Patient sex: F
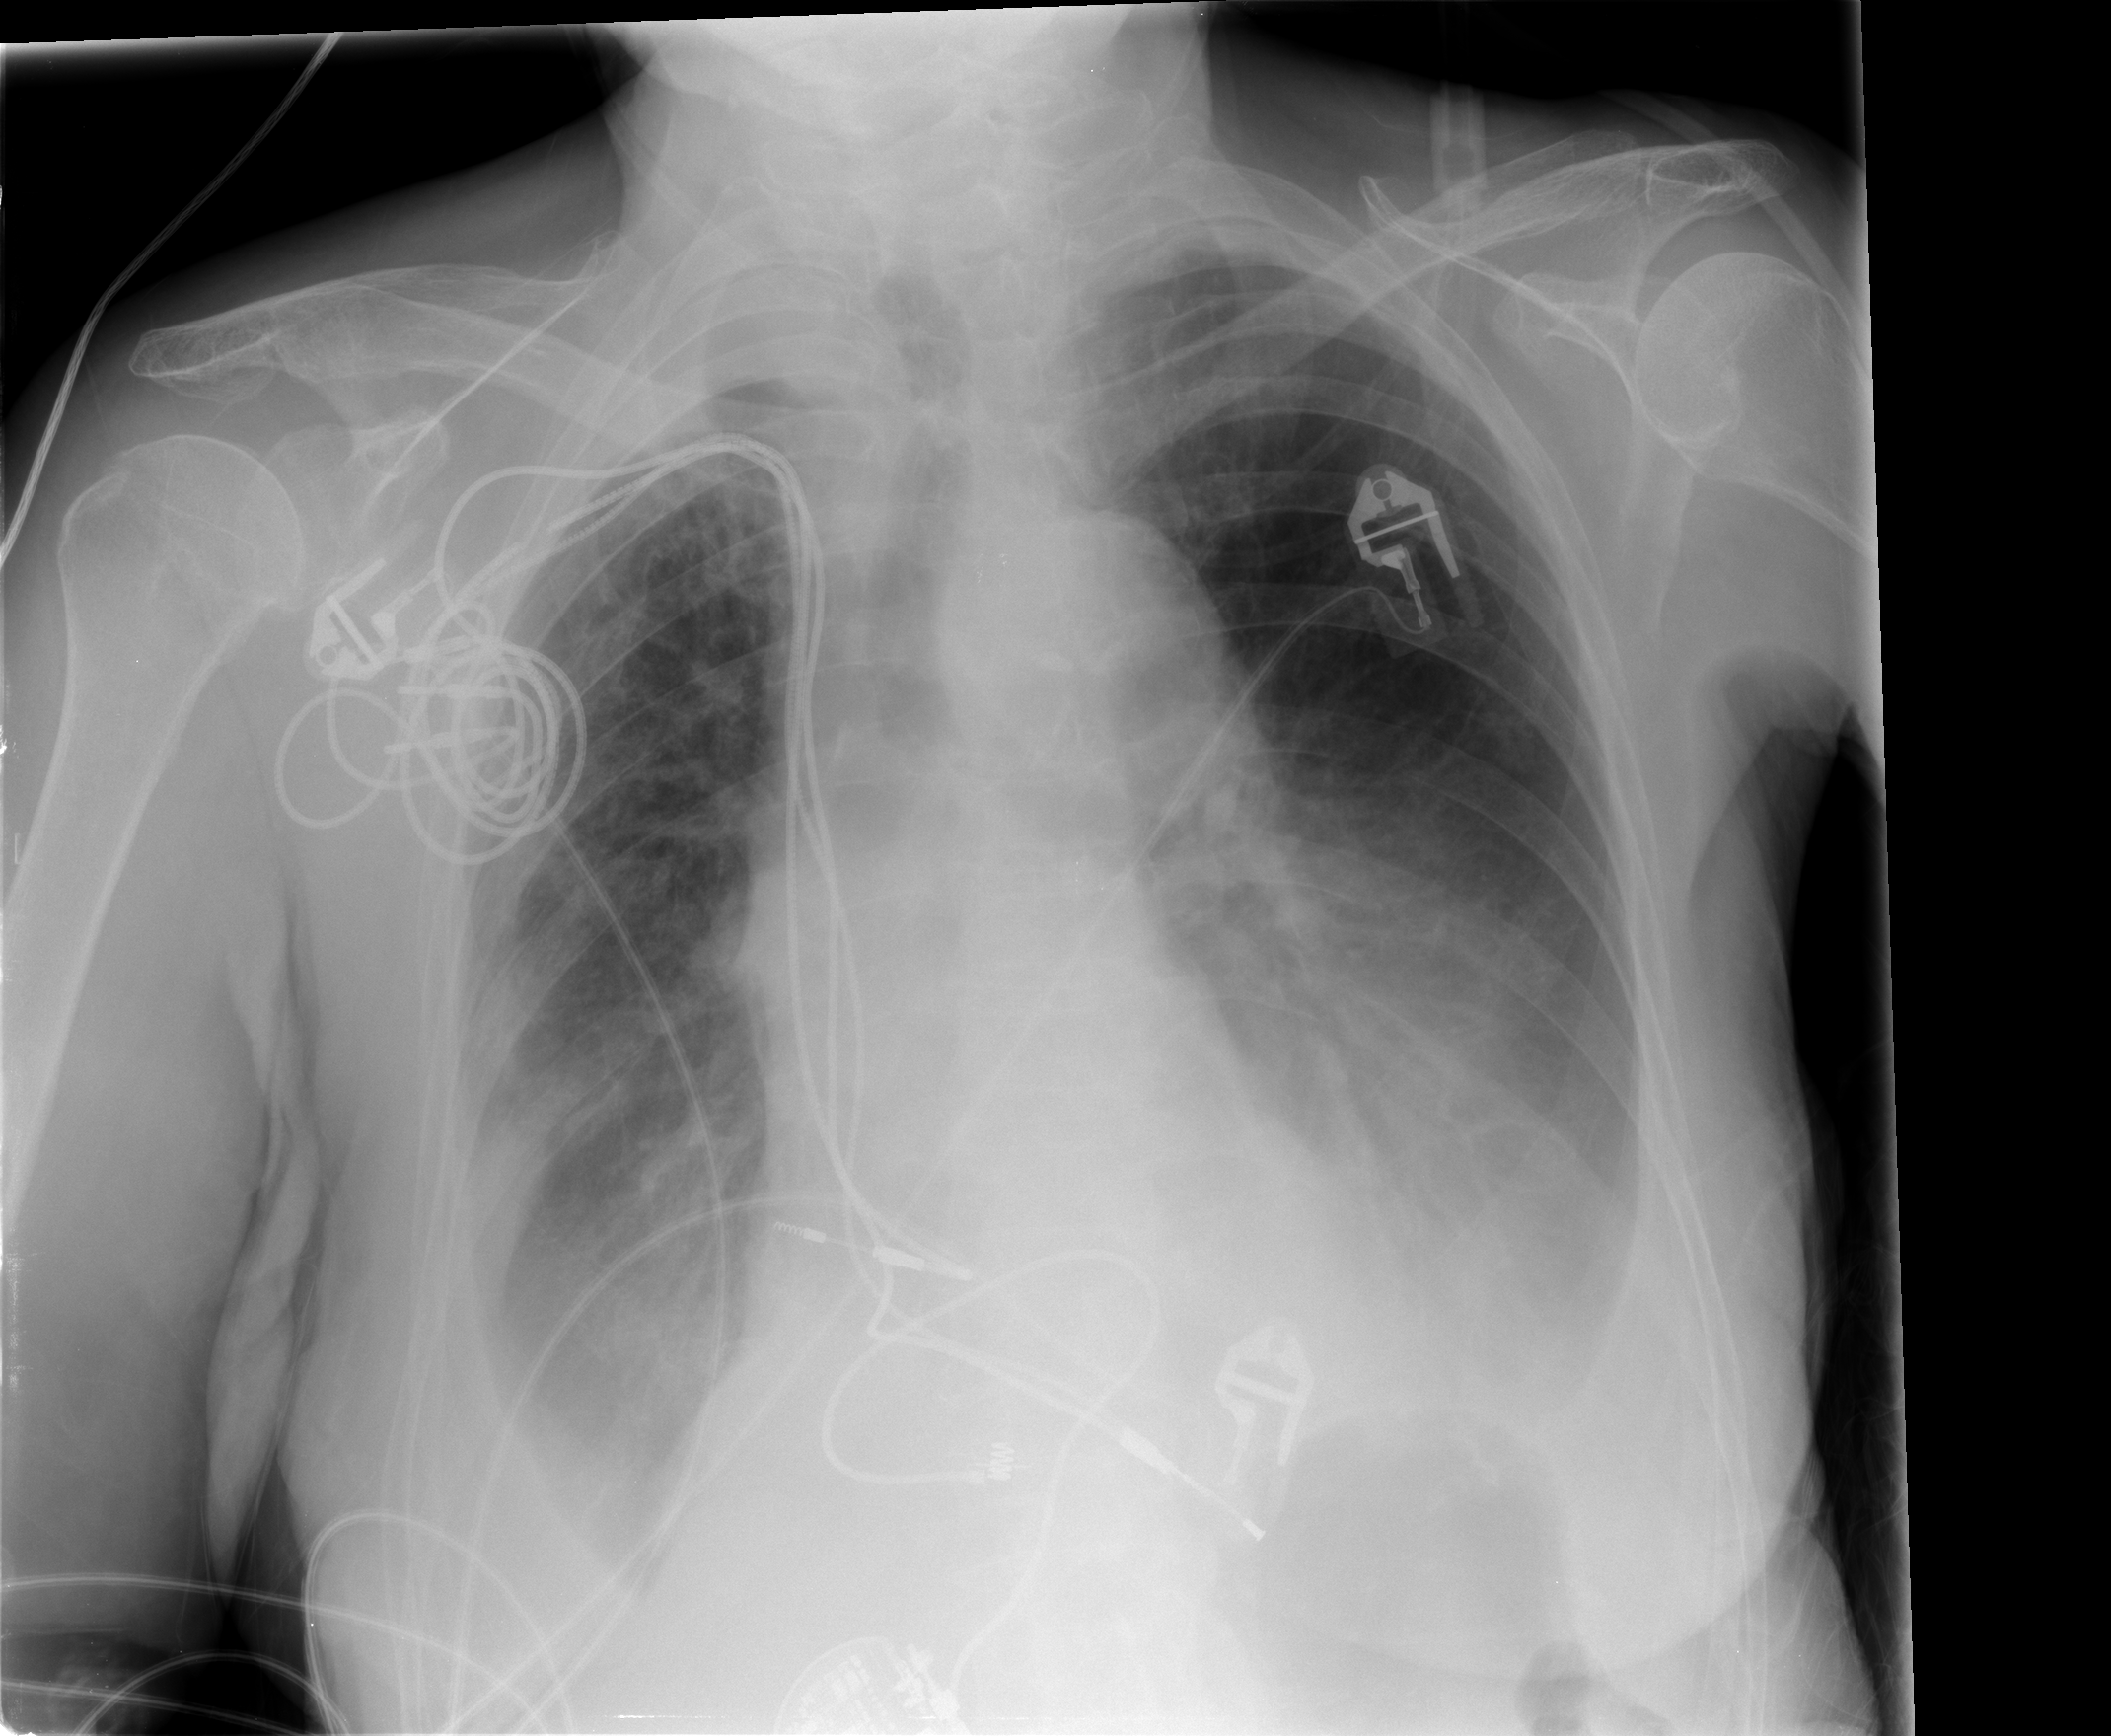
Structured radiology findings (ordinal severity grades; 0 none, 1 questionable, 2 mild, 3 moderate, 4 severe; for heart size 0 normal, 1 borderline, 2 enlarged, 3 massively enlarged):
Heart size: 0
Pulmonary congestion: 1
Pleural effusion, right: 3
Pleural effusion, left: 2
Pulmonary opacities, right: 0
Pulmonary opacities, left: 0
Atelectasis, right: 2
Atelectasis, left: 2